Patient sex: M
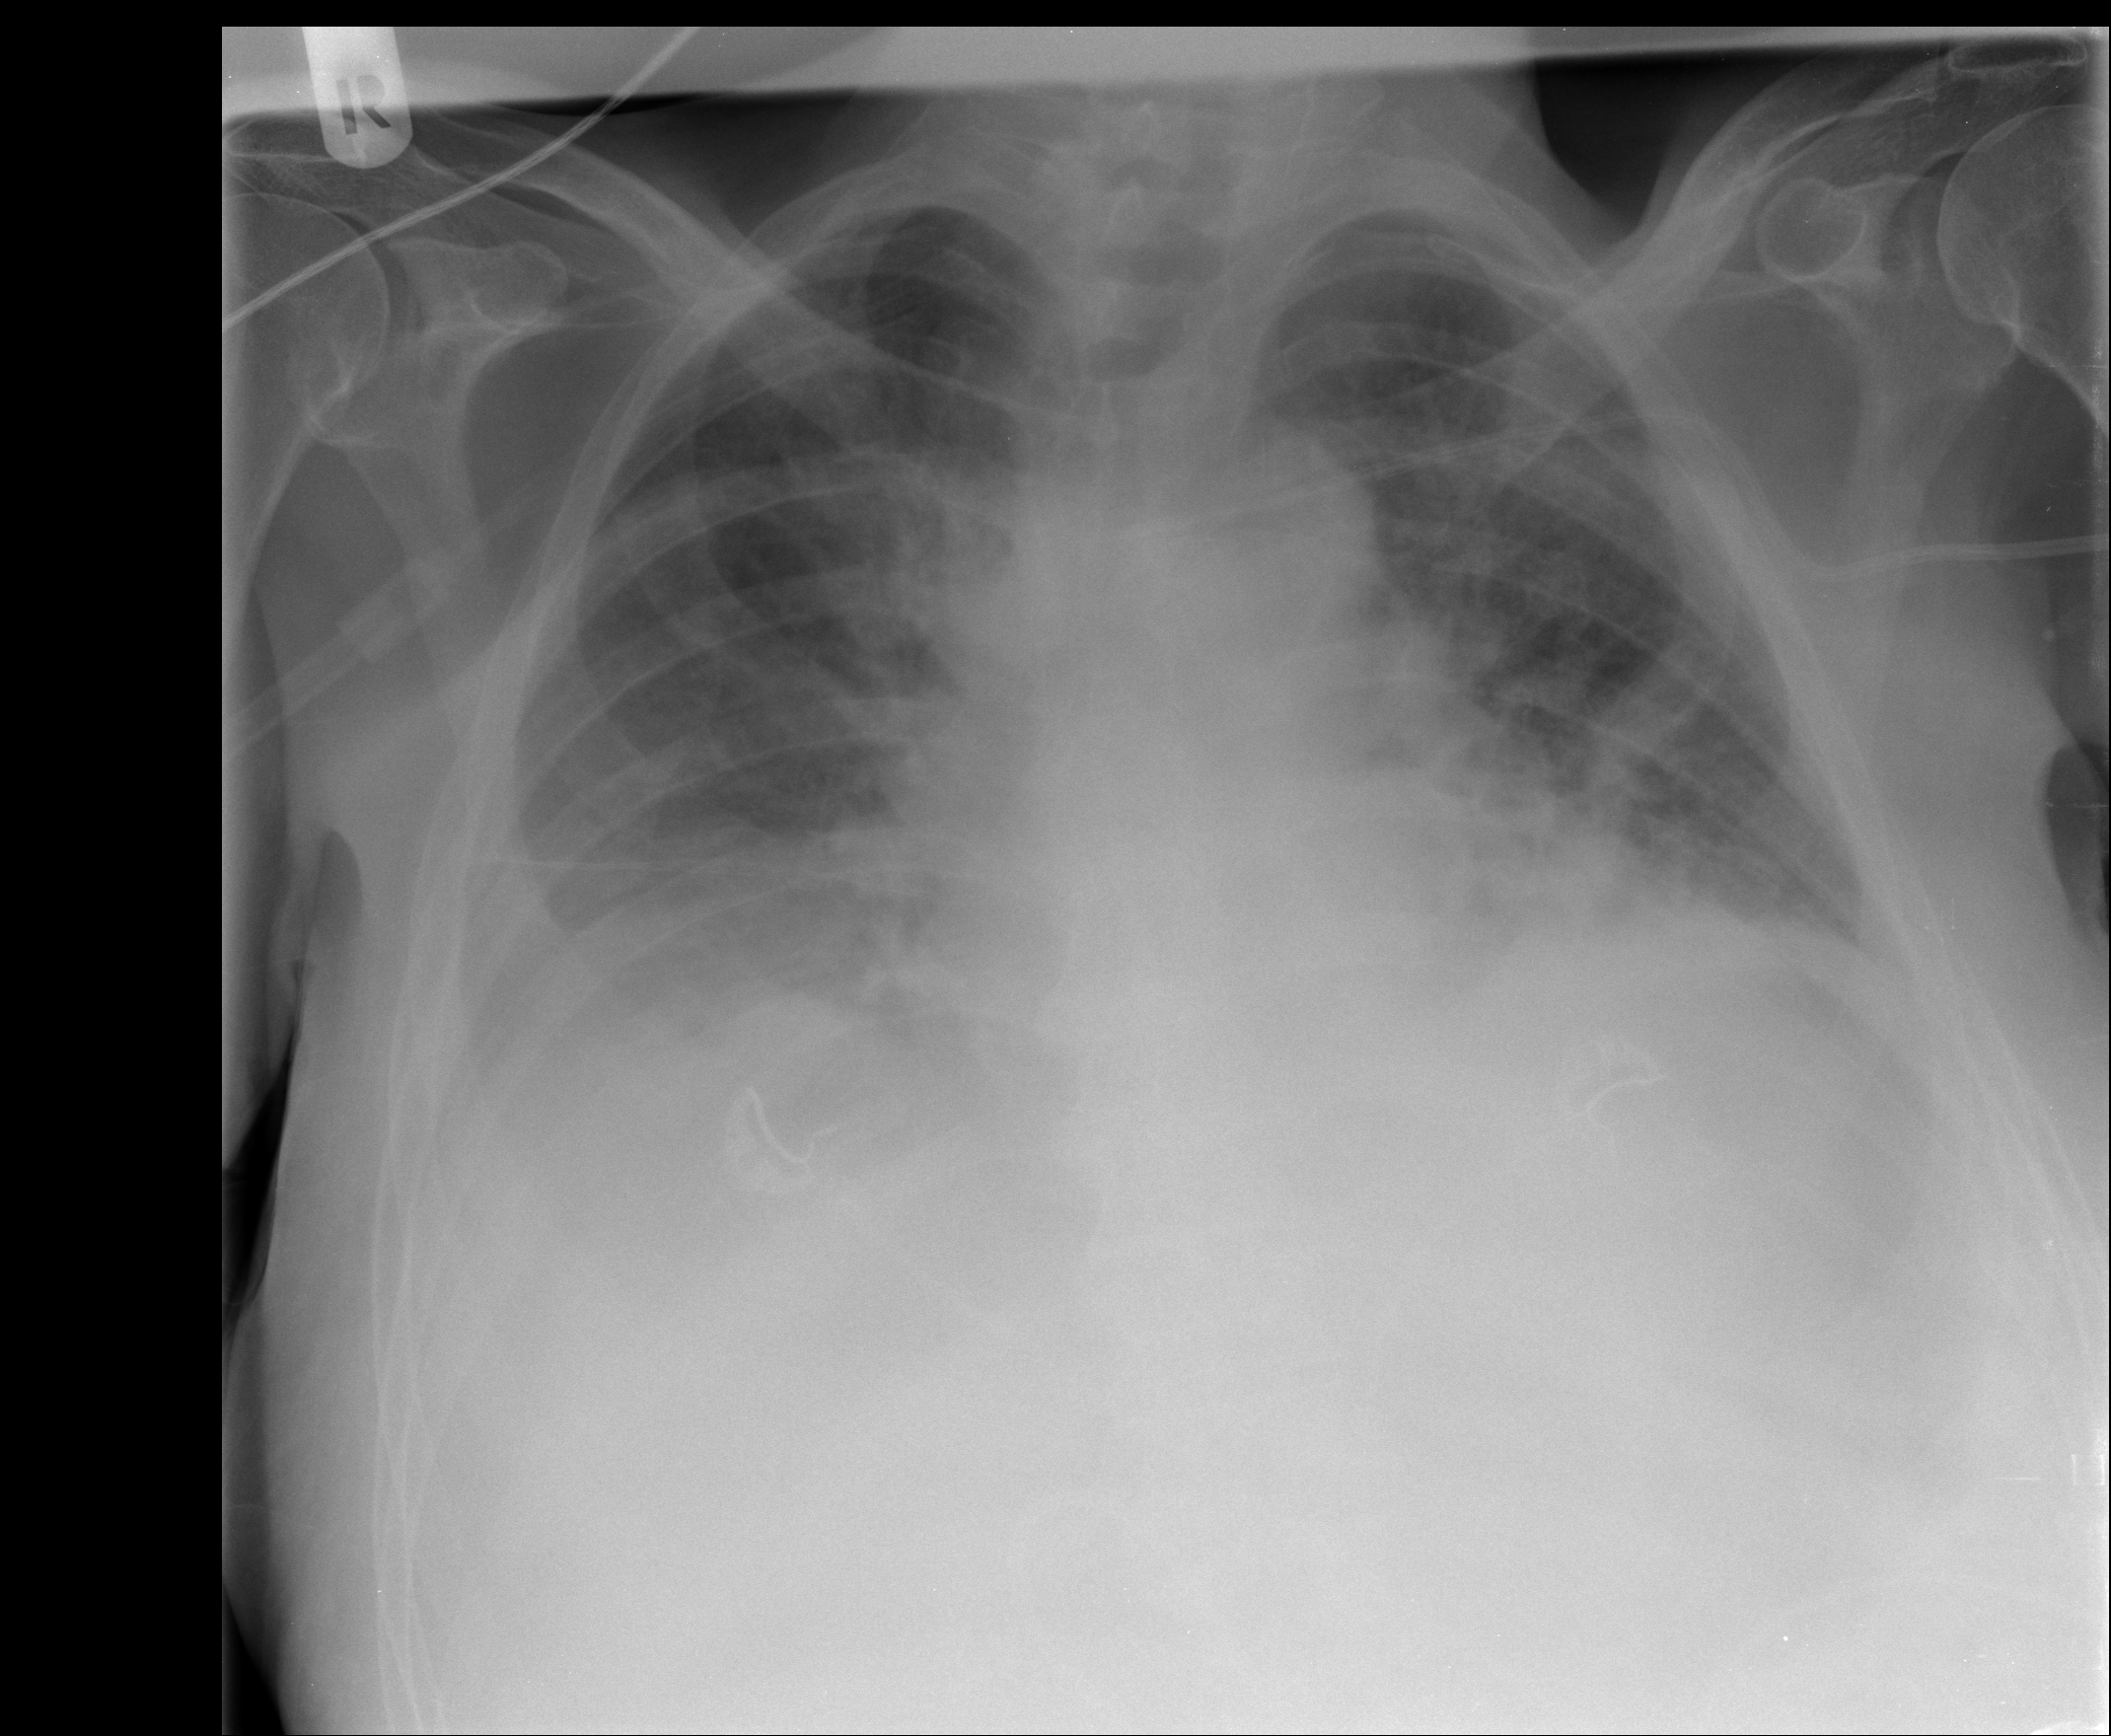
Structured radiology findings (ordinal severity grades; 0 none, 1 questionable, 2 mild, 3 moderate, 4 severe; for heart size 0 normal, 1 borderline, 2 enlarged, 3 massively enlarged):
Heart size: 1
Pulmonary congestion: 2
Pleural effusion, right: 2
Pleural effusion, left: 0
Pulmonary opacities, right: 1
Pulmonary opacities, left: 1
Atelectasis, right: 0
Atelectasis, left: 0